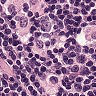
Metastatic tissue present: yes